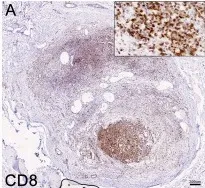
Analysis of C-MTS tissue. In the area of tumor regression (upper part of the biopsy), CD8.
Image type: pathology (immunostaining)